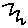
Label: zigzag